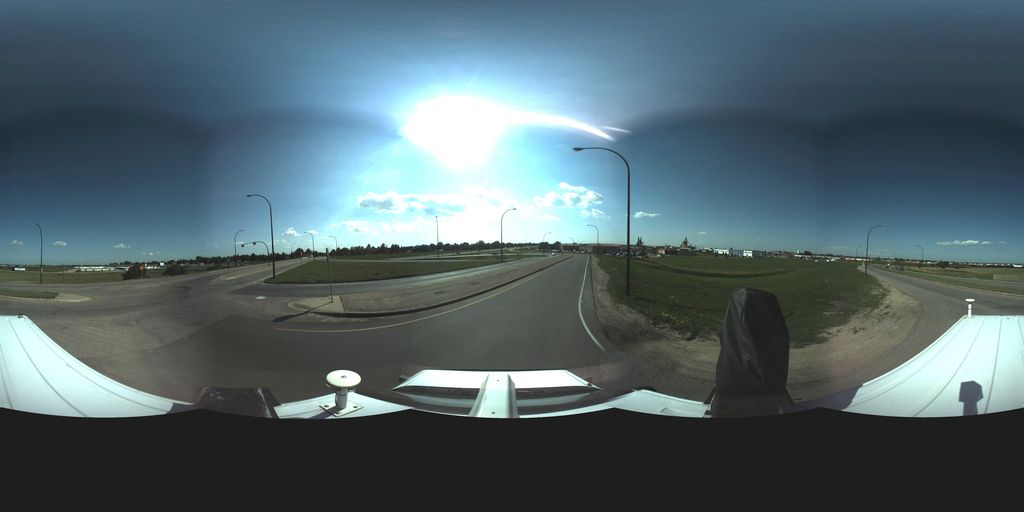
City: saskatoon